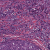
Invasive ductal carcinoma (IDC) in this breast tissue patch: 1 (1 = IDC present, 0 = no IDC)